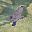
Label: 4